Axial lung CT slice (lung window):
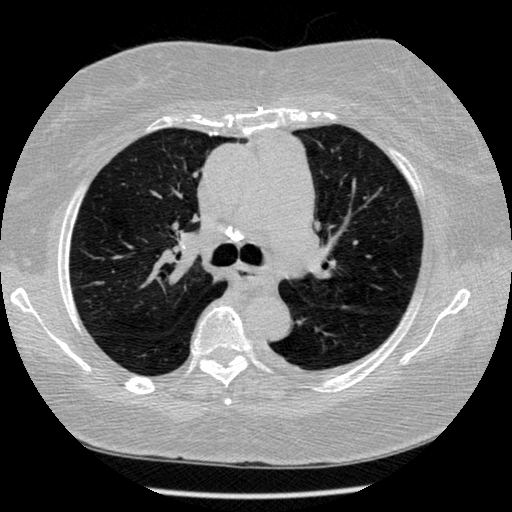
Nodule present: no